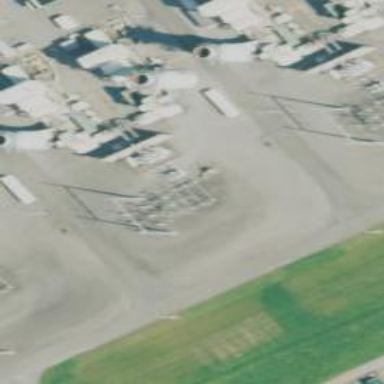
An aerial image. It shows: Switch for power supply.